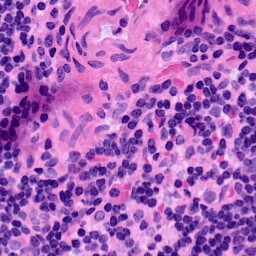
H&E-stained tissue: LymphNode